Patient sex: M
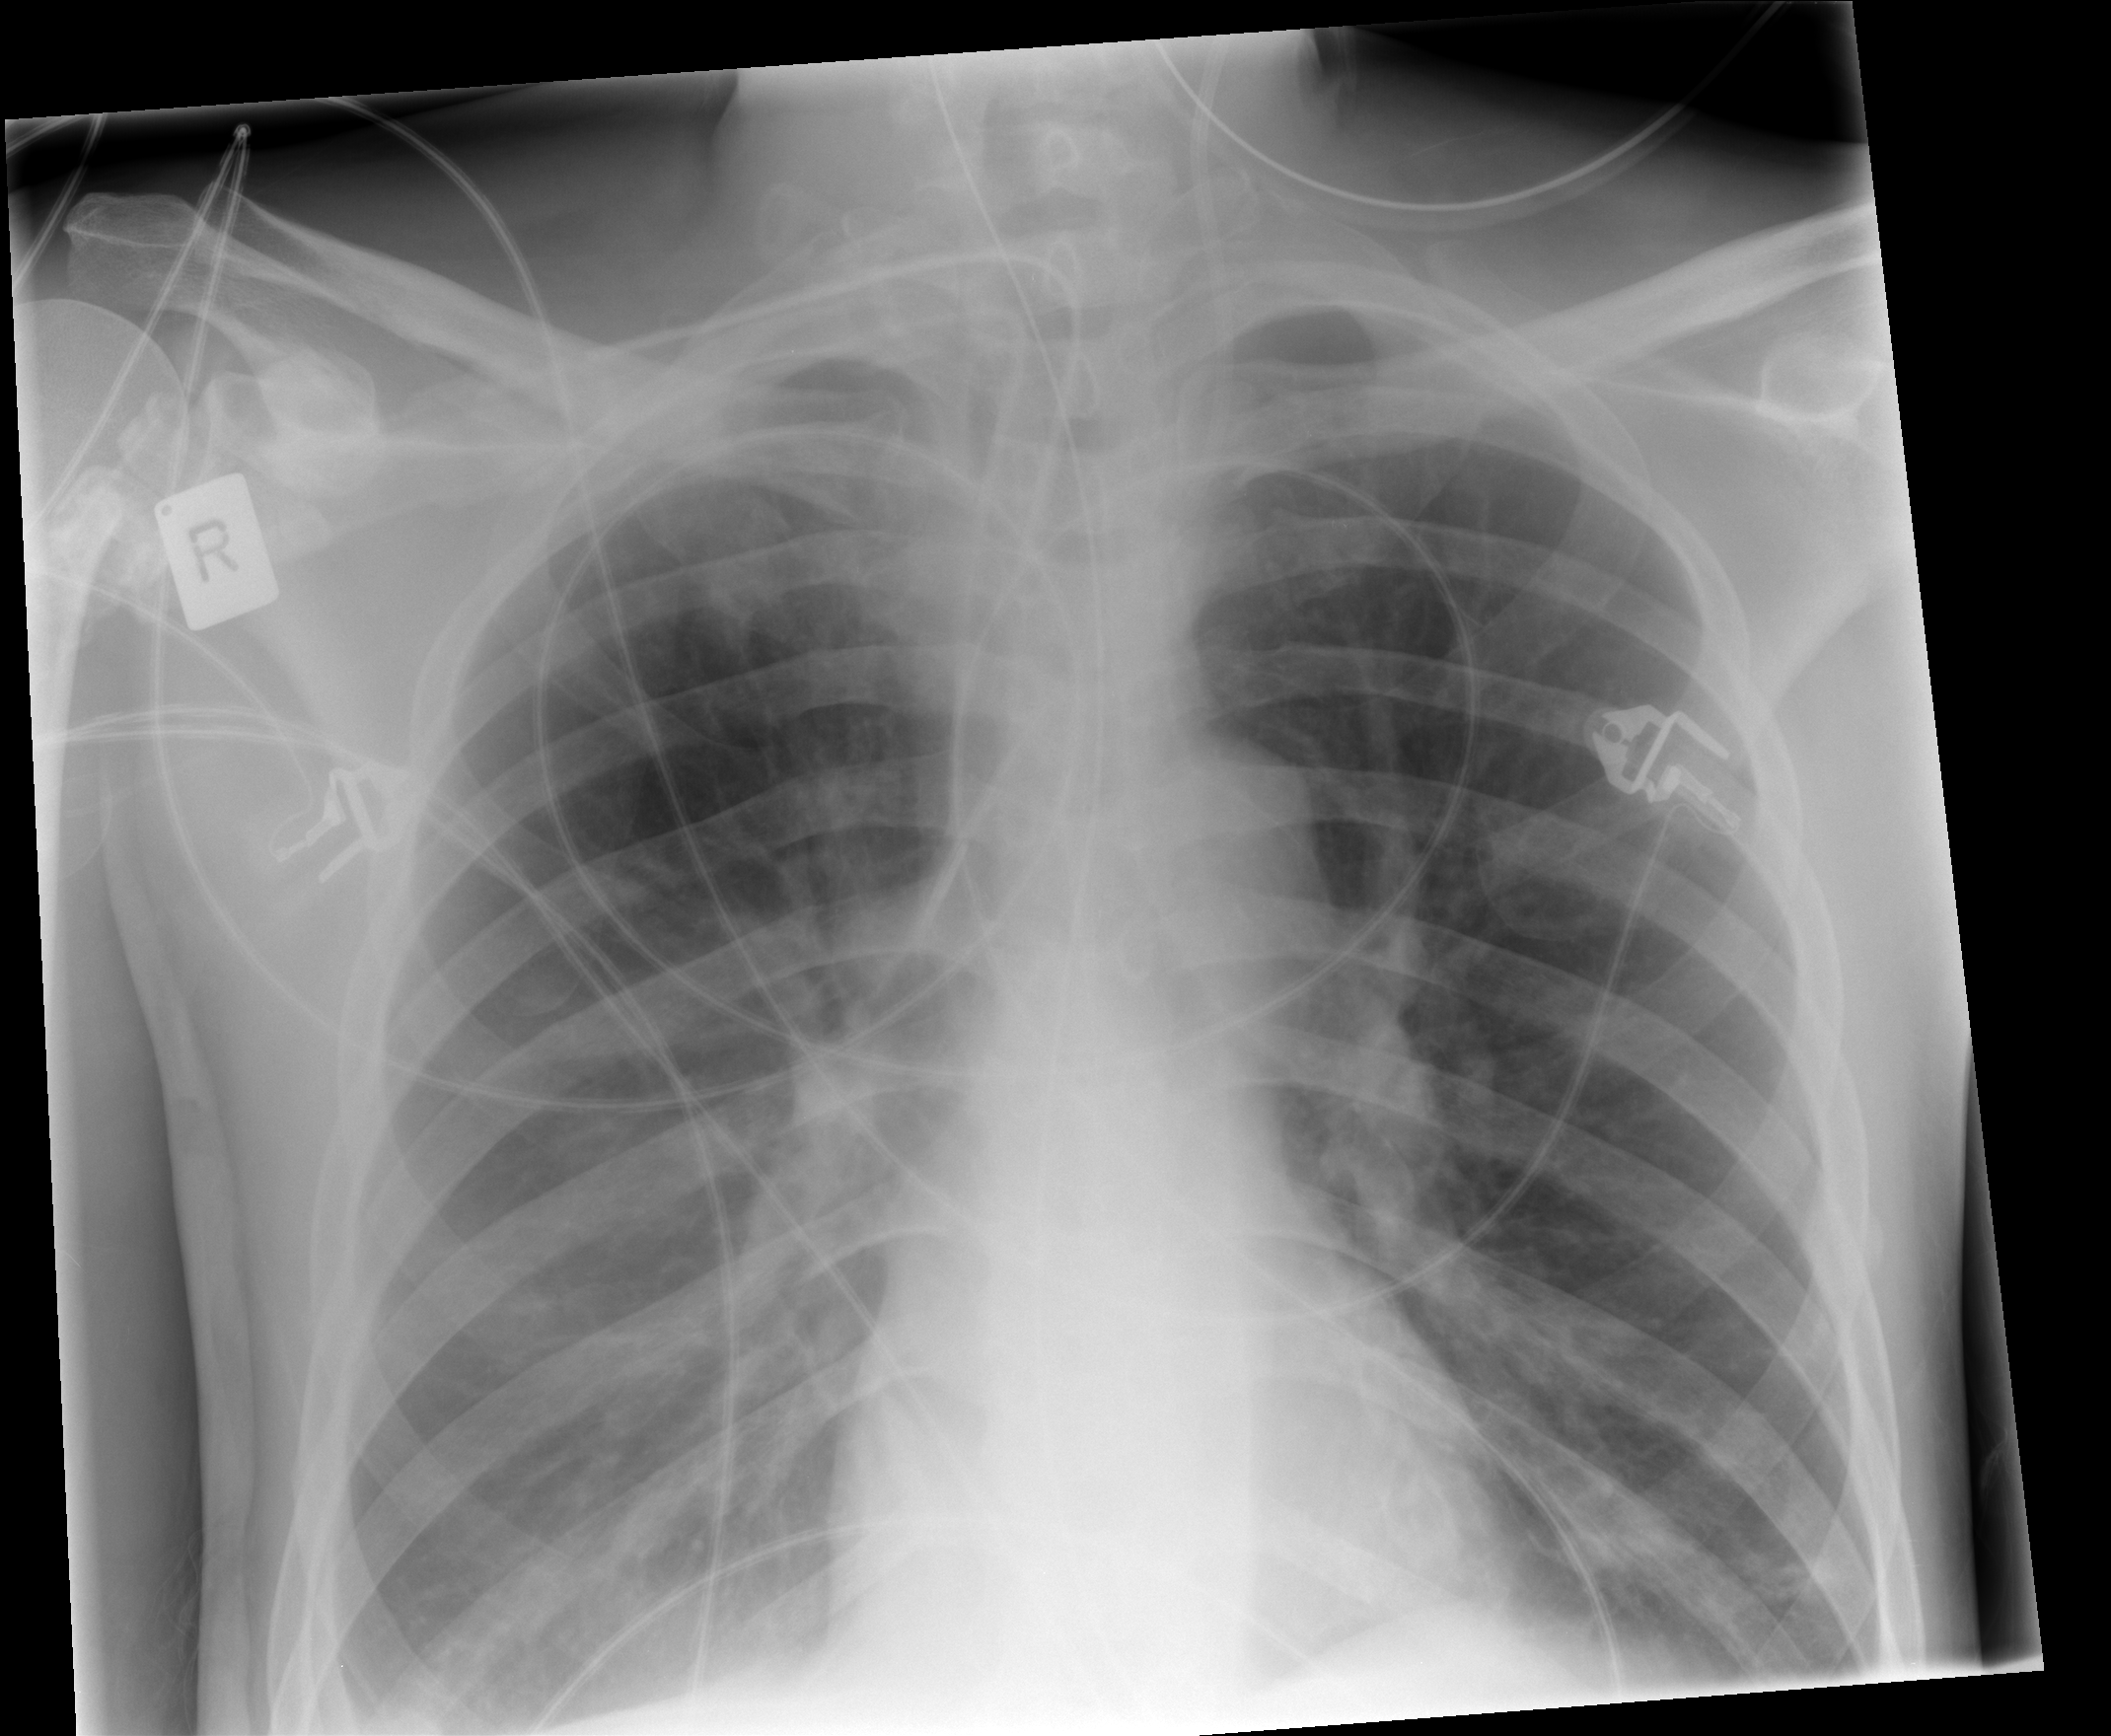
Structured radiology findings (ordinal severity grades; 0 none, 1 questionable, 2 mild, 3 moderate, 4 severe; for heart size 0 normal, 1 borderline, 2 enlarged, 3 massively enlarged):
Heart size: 0
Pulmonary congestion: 2
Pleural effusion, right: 0
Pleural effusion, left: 0
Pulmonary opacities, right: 2
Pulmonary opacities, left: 2
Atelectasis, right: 2
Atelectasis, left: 2